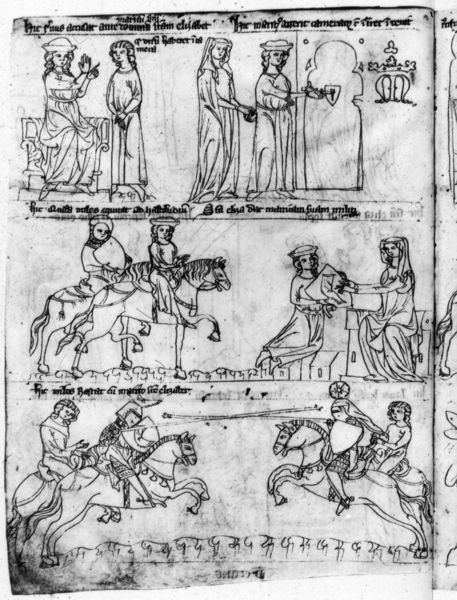
Titel: Krumauer Bildcodex
Institution: Wien, Österreichische Nationalbibliothek
Schlagwörter: kampf, mann, frauen, frau, männer, tür, zeichnung, dame, schloss, gespräch, paar, krone, prinzessin, pferd, pferde, reiter, reiten, schrift, könig, lanze, streifen, schild, tusche, illustration, ritter, pfere, buchseite, wappen, mittelalter, lanzen, hochzeit, übergabe, heilige, speere, schlüssel, szenen, maid, paare, schilde, heirat, vermählung, werben, buchmalerei, codex, recken, turnier, freuen, gespärch, gurnier, turnierpferd